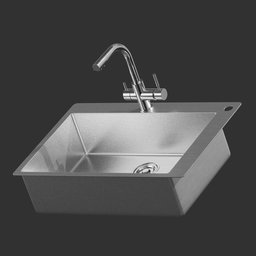
Label: appliances